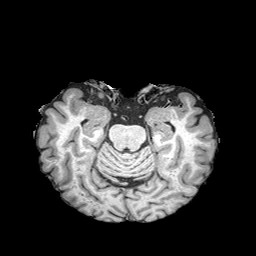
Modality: T1w
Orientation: coronal
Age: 71
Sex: male
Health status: healthy